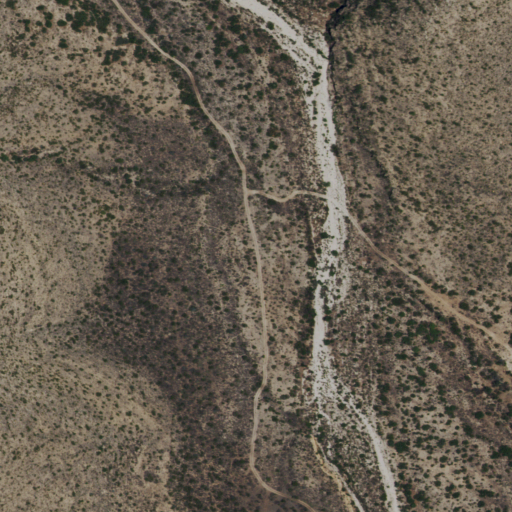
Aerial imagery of valley in New Mexico named Black Canyon containing only shrub